Question:
Hello All! I recently bought a textbook about Python. I am currently using Notepad++ as an editor. I am trying to open my ex1.py file(located on Desktop) using Powershell. For example, I am trying to use "python ex1.py" command to open my text file on Powershell. Everytime when I try using "cd C:\Desktop" to change my working directory, I get these errors as above.
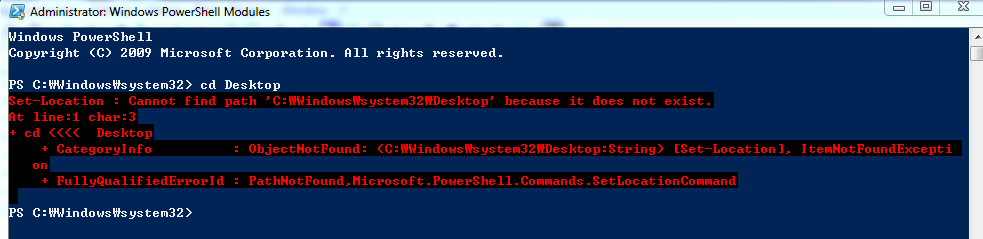
Answer: ## Solution
The command you are looking for is
'''
set-location $env:userprofile\desktop
'''
or short
'''
sl $env:userprofile\desktop # sl is an alias for set-location
'''
or even
'''
cd $env:userprofile\desktop # cd is another alias for set-location
'''
## Explanation
A user's desktop path, like many other systems paths, depends on the exact version of the Windows OS you are using. These paths have been renamed and moved a lot between different OS releases, therefore it is the safest bet to ustilize the environment variables to locate the current user's home directory. The PowerShell 'env:' drive enables access to these definitions:
Try typing this into the PoSh console:
'''
get-childitem env: # gives a list of all environment variables defined
ls env: # same, via alias
dir env: # same, via alias
dir $env:userprofile # shows contents of the current users (your) home directory
'''
The 'Desktop' folder is right within that home folder, thus:
'''
set-location $env:userprofile\desktop
'''
will set the current location to the desired folder, and it will do this in a portable manner.